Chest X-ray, PA view. Patient: 63 years old, sex F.
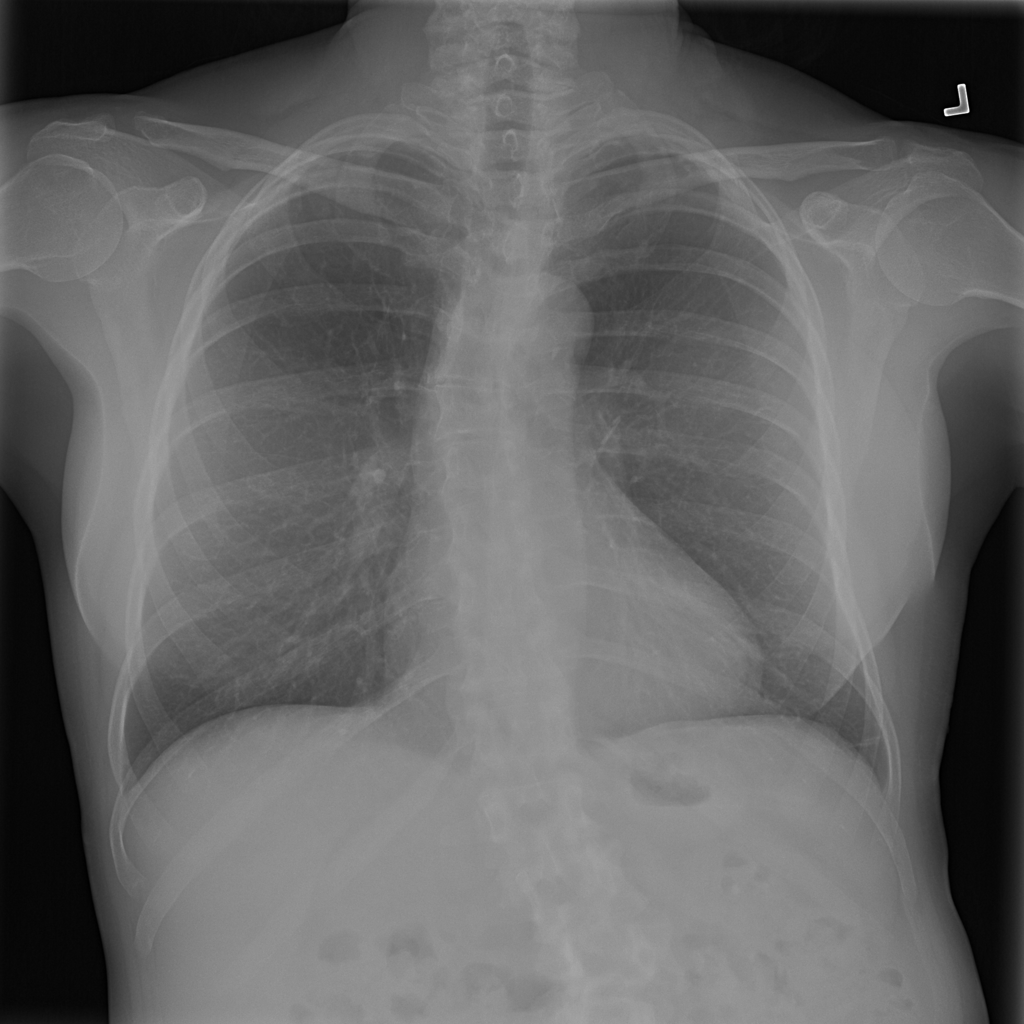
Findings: No Finding